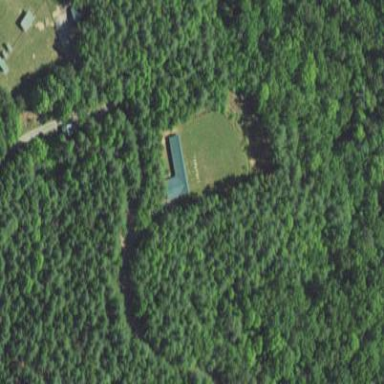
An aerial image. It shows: Ground level archery pitch.